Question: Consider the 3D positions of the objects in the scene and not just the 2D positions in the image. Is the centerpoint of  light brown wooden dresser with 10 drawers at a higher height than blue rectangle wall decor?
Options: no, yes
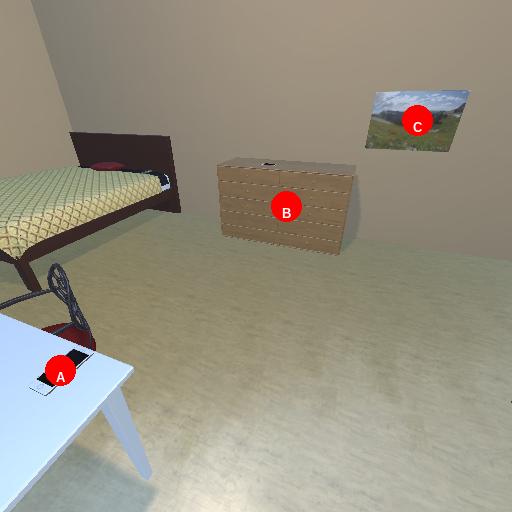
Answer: no